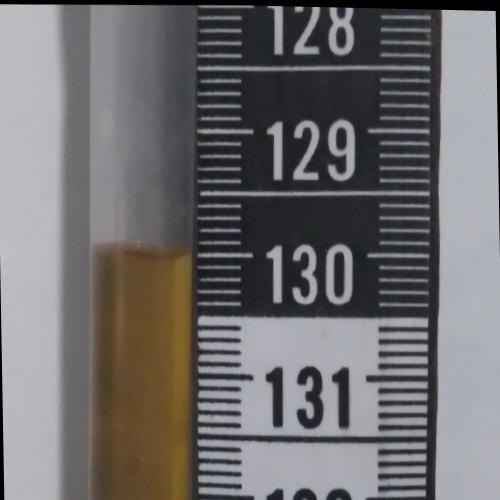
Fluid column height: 130.0 cm